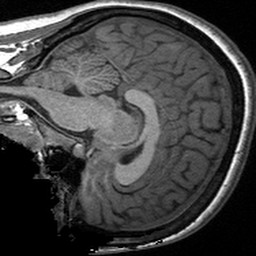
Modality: T1w
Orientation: sagittal
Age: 28
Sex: female